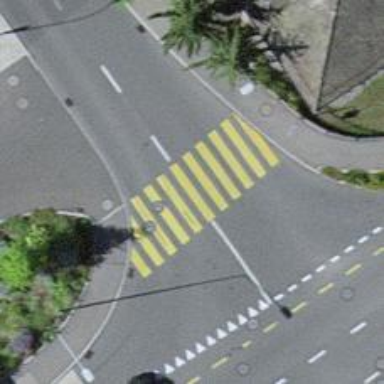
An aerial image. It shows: Pedestrian crossing with zebra markings on the footway.